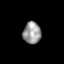
Tissue: lung
Cell type: Epithelial cells
Senescence score: 0.1659
Nuclear area (px): 385
Mean DAPI intensity: 151.868